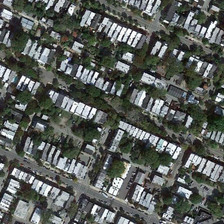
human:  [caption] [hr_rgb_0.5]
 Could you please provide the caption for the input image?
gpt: we can see many square blocks with trees surrounded by apartment buildings along the streets .

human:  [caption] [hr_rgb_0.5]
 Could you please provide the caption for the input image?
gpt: we can see many square blocks with trees surrounded by apartment buildings along the streets .

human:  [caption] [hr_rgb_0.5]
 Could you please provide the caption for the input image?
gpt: we can see many square blocks with trees surrounded by apartment buildings along the streets .

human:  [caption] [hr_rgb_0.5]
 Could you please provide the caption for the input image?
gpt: this residential area is separated as many squared blocks of houses with white roofs .

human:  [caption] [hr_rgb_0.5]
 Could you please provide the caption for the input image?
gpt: many buildings and green trees are in a dense residential area .